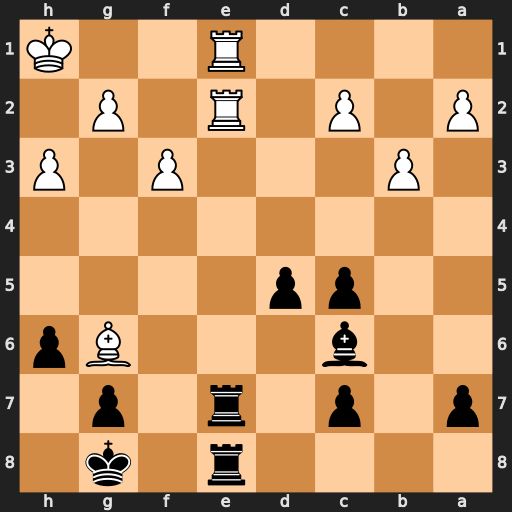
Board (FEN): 4r1k1/p1p1r1p1/2b3Bp/2pp4/8/1P3P1P/P1P1R1P1/4R2K
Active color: b
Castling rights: -
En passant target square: -
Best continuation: Rxe2 Rxe2 Rxe2